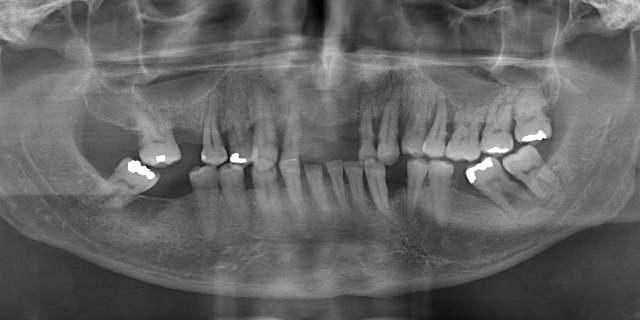
adult